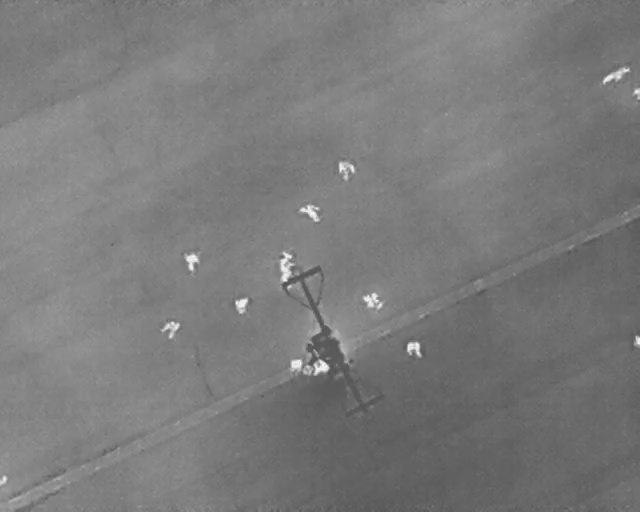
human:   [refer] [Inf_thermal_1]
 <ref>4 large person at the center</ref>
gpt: <box>[[52, 31, 55, 34, 2], [46, 39, 50, 43, 138], [56, 56, 59, 61, 34], [43, 49, 46, 52, 2]]</box>